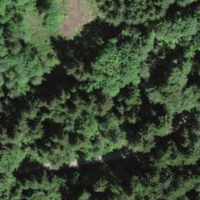
EUNIS habitat code: 43
Species observed at this site:
Prunus padus